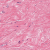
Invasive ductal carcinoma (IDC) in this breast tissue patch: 0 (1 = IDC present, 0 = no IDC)